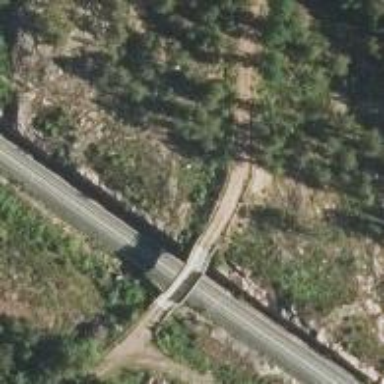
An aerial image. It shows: Unclassified road bridge leading to Nordic skiing trail. The trail is groomed for classic and skating styles.